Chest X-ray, AP view. Patient: 61 years old, sex F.
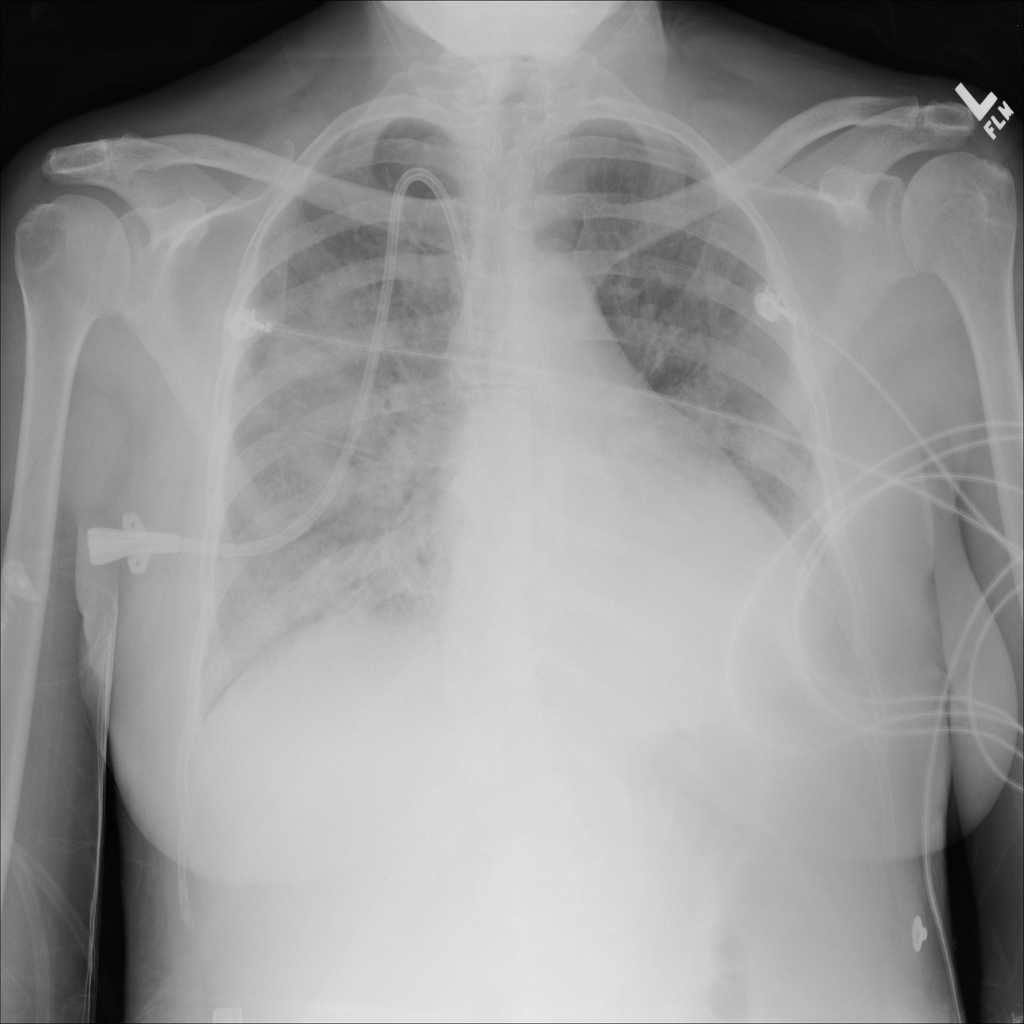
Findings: Effusion, Infiltration